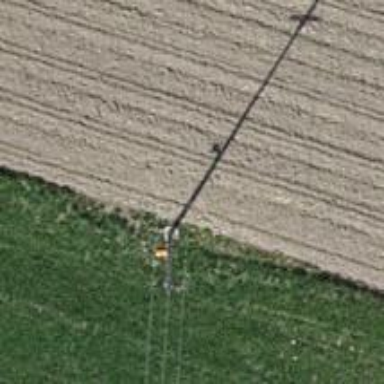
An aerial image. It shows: Pole supporting pipeline marker with roof cover.